Question: Ok, without going into a lot of details, I'm using glob to return images from a folder. After I do a foreach to loop through the file contents and add them into an unordered list with the li element but what is happening is the foreach is returning the correct images and adding an empty li element in between, ruining the ul.grid.
'''
<ul class="small-block-grid-1 medium-block-grid-4">
<?php
$files = array();
$files = glob('images/01/*.png'); // get all file names
if(!empty($files)){
natsort($files);
$i = 0;
foreach($files as $file){ // iterate files
$i++;
if(is_file($file))
echo '<li class="floatiholder">
<span class="floati"> '.$i.' </span>
<img src="'.$file.'" id="img'.$i.'">
<li>';
}
}
?>
</ul>
'''
I'm using Zurb Foundation 5 so the classes (small-block-grid-1 and medium-block-grid-4), basically just order the elements inside the ul.
When I run the code this is what's happening:

I've generated ul's like this before reading from a database and I've never had a problem, but this is my first time using glob so I'm suspecting it has something to do with it and I can't pinpoint it.
Any other information I can provide let me know and I will gladly post it :).
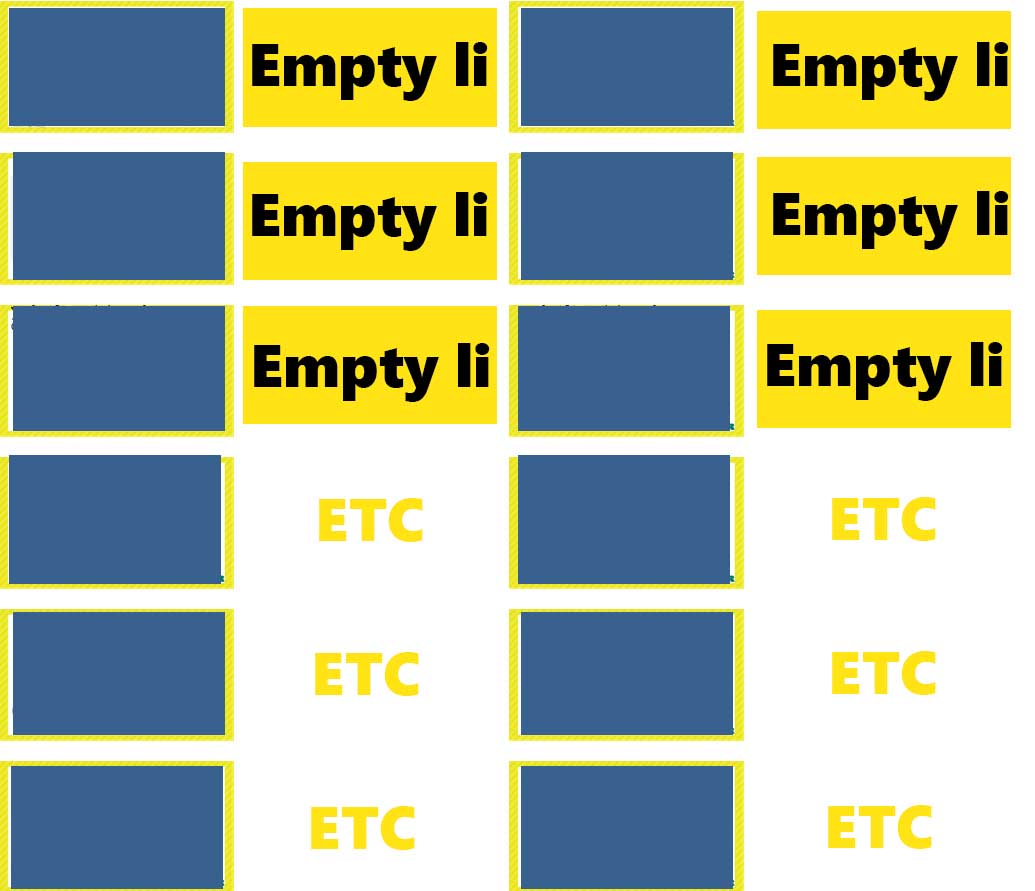
Answer: You are not ending the li element '</li>'. Instead you are opening another '<li>' which is rendering poorly in the browser.
Sometimes browsers will try and correct the issue, but having the correct HTML is the safest option and doesn't leave anything open for interpretation by the browser.
Here is the correct code:
'''
echo '<li class="floatiholder">
<span class="floati"> '.$i.' </span>
<img src="'.$file.'" id="img'.$i.'">
</li>';
'''